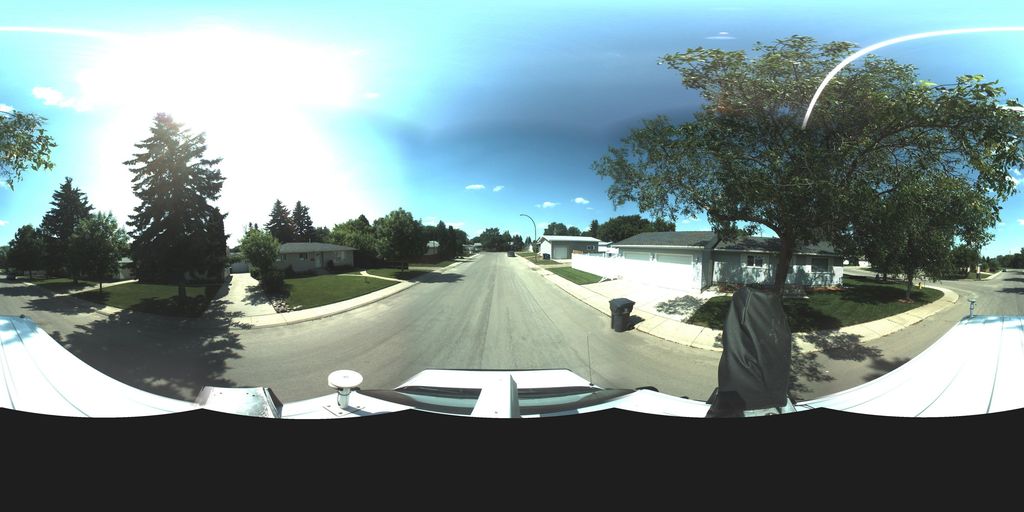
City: saskatoon